Question: I have been looking for a way to implement a child tab control inside a tab control(sort of like multi level tab controls).
but haven't found any materials for that, i can implement dynamically that at run time in Xaml.cs though, but i want to define it into Window.Xaml only, so that i can embed my controls into it.
Figure Below is an sample of the ui.

Kindly Suggest me the way to do it.
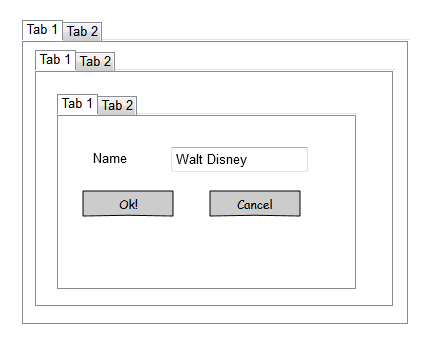
Answer: This will work for you.
'''
<TabControl>
<TabItem Header="Tab1">
<TabControl Margin="10">
<TabItem Header="Tab1">
<TabControl Margin="20">
<TabItem Header="Tab1">
<StackPanel HorizontalAlignment="Center"
VerticalAlignment="Center">
<DockPanel >
<TextBlock Text="Name:" VerticalAlignment="Center" DockPanel.Dock="Left"></TextBlock>
<TextBox Text="Nitesh" Margin="10,0,0,0" DockPanel.Dock="Right"></TextBox>
</DockPanel>
<StackPanel Orientation="Horizontal" Margin="10">
<Button Margin="5">OK</Button>
<Button Margin="5">Cancel</Button>
</StackPanel>
</StackPanel>
</TabItem>
<TabItem Header="Tab2"></TabItem>
</TabControl>
</TabItem>
<TabItem Header="Tab2"></TabItem>
</TabControl>
</TabItem>
<TabItem Header="Tab2"></TabItem>
</TabControl>
'''